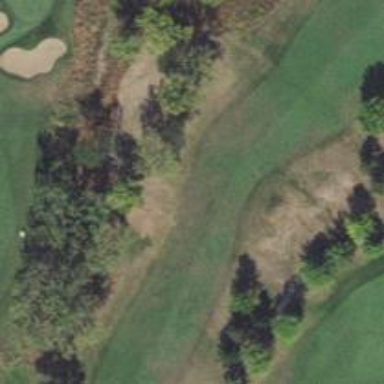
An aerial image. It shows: Golf hole.